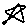
Label: star